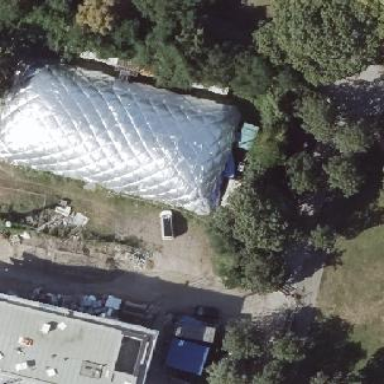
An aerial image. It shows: Airdome building.